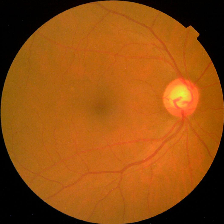
Diabetic retinopathy grade: No DR